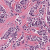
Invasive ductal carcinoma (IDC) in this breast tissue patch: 1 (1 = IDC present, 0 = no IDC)